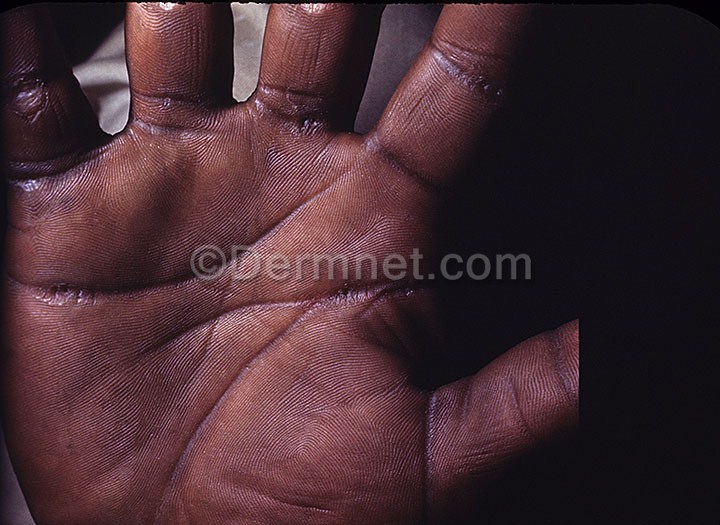
Disease: Seborrheic Keratoses and other Benign Tumors